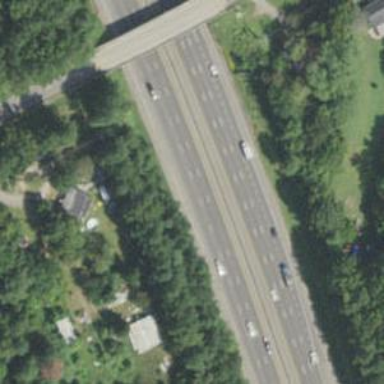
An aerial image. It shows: Motorway.